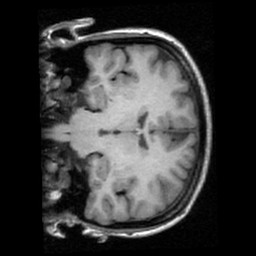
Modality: T1w
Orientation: coronal
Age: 37